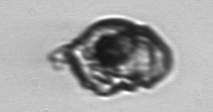
Label: Proterythropsis